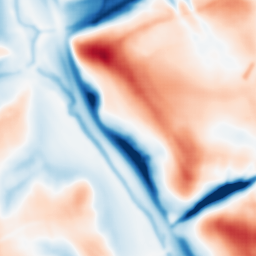
Category: multiscale
Decomposition family: dog
Decomposition parameters: sigma_low: 2
sigma_high: 20
Upsampling method: sinc_hamming
Upsampling parameters: scale: 8
kernel_size: 16
Upsampling scale: 8